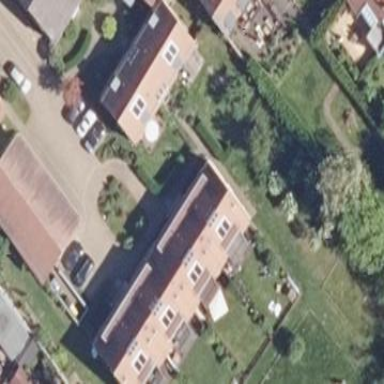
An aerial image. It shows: Gabled building.